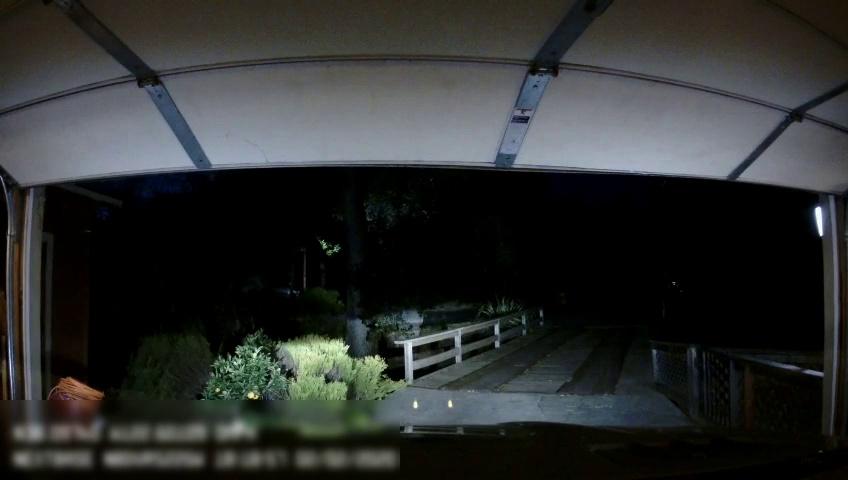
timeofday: Night
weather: Other
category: Drivable Space
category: Drivable Space